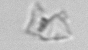
Label: detritus_transparent